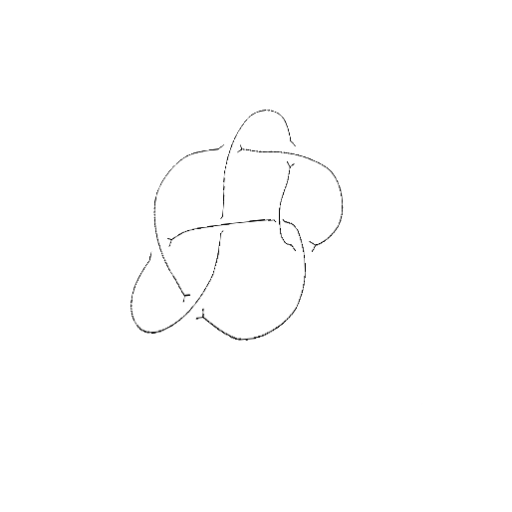
Crossing number: 7